Question: I need to schedule a release deployment via Azure DevOps' API.
The release is pending approval and via the interface I can schedule the deployment:

Via the API there is no option for it (<URL>.
The only options I have are 'approved', 'canceled', 'pending', 'reassigned', 'rejected', 'skipped' or 'undefined'.
So I tried to patch the release environment itself (<URL> by changing it to "scheduled":
'PATCH https://vsrm.dev.azure.com/jato-jaas/Services/_apis/Release/releases/{releaseId}/environments/{environmentId}?api-version=6.0-preview.6'
'''
{
"status": "scheduled",
"scheduledDeploymentTime": "2022-06-28T16:00:00Z",
"variables": {},
"comment": "Automated deployment"
}
'''
When I call the API I receive this response: 'Transitioning of stage from state 'InProgress' to state 'Scheduled' is not allowed.'
How can I schedule a release that is waiting for approval via the API? I know how to "start" a release with a schedule, but this is not what I need.
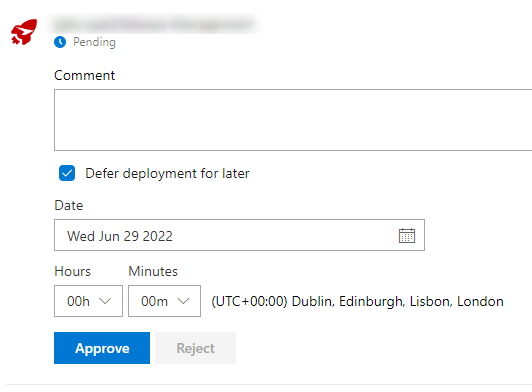
Answer: Ok, so, I found the solution.
You need to change the release schedule without changing the status (doesn't make sense, but works).
So, you need to call the release environment patch API ('https://vsrm.dev.azure.com/jato-jaas/Services/_apis/Release/releases/{releaseId}/environments/{environmentId}?api-version=6.0-preview.6') with a JSON like this:
'''
{
"scheduledDeploymentTime": "2022-06-28T16:00:00Z",
"comment": "Automated deployment"
}
'''
You'll receive a propper '200' response but no mention at all in the response about the scheduled time but if you request information about the release you'll find the scheduled time set in the response.
So, call 'GET https://vsrm.dev.azure.com/jato-jaas/Services/_apis/release/releases/{releaseId}?api-version=6.0' and you'll find it in the environment data ('scheduledDeploymentTime').
<URL>
I believe this is exactly what I found <URL> but for DevOps.